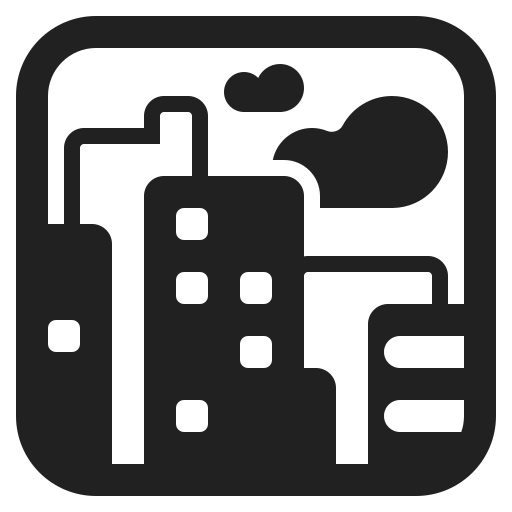
cityscape high contrast